Interaction volume radius: 5 \u00c5
Interaction volume height: 15 \u00c5
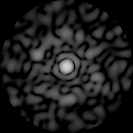
Disorder parameter: 0.8472